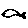
Label: fish